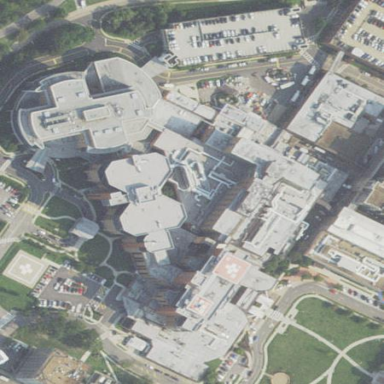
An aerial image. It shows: Hospital building.